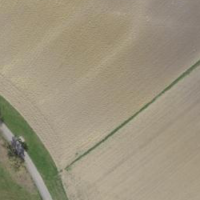
EUNIS habitat code: 52
Species observed at this site:
Populus tremula